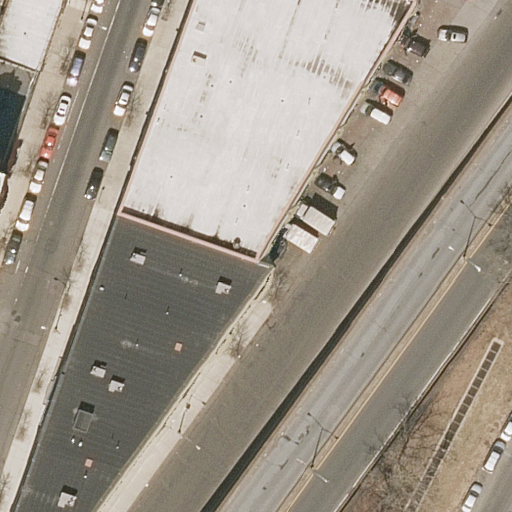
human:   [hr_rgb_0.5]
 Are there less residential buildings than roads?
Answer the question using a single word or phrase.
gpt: yes

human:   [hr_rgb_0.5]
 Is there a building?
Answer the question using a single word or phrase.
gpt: yes

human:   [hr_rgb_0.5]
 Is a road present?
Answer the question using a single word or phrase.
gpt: yes

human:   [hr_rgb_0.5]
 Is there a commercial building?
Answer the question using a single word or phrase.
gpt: no

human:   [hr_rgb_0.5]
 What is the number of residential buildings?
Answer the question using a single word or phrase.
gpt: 3

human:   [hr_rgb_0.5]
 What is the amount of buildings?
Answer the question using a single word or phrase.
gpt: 3

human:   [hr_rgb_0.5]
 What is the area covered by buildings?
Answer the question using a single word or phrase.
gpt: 1928m2

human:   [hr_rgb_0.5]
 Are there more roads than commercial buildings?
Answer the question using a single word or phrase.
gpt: yes

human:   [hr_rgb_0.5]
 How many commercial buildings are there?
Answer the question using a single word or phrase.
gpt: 0

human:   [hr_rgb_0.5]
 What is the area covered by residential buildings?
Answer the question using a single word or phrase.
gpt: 1928m2

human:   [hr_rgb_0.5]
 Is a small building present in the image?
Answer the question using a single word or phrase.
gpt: no

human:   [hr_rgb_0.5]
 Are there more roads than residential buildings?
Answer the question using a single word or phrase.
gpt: yes

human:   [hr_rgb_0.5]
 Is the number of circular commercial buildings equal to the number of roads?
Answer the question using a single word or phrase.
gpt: no

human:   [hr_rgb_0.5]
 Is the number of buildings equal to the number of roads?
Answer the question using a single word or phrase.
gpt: no

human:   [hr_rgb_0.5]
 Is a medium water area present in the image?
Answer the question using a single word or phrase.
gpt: no

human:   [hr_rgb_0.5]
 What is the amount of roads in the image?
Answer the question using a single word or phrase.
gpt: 5

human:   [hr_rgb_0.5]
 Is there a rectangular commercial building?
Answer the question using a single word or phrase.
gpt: no

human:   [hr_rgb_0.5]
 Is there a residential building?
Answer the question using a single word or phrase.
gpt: yes

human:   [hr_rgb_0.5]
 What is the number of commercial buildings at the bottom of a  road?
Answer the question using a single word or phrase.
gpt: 0

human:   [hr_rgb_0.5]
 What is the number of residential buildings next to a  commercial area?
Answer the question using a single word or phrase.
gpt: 0

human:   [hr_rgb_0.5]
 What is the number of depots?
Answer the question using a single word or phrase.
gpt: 0

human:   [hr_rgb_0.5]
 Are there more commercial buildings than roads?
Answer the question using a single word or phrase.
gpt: no

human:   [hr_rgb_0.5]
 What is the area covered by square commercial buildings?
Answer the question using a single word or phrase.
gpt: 0m2

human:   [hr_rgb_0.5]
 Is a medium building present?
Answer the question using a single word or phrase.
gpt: yes

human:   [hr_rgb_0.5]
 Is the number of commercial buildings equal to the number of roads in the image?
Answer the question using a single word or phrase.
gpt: no

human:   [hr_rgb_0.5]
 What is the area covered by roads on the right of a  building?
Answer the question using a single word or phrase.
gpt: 0m2

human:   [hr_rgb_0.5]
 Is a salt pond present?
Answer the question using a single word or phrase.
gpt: no

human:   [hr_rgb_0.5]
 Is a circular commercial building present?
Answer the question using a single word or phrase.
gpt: no

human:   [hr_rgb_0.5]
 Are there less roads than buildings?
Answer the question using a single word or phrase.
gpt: no

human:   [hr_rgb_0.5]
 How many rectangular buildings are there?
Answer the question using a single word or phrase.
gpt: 2

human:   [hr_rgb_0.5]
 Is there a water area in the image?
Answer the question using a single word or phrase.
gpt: no

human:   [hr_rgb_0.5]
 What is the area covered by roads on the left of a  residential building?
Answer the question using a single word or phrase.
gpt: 0m2

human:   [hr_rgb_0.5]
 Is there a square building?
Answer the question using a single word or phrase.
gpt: no

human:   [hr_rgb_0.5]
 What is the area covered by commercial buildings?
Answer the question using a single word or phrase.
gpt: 0m2

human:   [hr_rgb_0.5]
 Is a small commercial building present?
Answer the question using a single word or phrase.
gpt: no

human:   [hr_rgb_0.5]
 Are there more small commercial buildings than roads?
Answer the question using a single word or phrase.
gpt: no

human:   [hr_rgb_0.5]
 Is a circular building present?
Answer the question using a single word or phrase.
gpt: no

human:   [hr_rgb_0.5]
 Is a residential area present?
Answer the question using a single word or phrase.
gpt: no

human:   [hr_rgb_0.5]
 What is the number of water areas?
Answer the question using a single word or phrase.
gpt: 0

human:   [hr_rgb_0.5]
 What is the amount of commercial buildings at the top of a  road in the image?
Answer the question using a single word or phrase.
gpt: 0

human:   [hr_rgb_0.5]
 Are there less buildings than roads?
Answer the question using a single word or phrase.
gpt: yes

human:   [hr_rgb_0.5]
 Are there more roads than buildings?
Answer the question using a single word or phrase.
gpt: yes

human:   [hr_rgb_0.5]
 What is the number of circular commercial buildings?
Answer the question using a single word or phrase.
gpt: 0

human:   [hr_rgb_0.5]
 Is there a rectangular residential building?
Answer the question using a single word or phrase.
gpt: yes

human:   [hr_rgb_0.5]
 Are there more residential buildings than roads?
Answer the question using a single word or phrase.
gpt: no

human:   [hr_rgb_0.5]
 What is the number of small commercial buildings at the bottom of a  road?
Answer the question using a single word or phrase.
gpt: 0

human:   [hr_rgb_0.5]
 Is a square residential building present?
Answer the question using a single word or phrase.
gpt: no

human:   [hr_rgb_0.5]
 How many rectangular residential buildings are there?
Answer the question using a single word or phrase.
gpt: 2

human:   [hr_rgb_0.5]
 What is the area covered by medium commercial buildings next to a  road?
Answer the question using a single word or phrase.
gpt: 0m2

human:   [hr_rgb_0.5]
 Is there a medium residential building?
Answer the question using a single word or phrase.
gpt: yes

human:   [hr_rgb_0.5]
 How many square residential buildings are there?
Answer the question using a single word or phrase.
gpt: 0

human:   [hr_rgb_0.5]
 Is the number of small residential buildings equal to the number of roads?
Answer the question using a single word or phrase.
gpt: no

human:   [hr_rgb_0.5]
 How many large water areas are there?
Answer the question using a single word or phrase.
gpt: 0

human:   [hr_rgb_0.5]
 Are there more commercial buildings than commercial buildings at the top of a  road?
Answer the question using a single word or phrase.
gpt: no

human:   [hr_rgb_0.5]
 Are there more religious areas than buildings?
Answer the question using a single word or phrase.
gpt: no

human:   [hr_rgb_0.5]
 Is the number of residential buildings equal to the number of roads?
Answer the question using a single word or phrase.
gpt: no

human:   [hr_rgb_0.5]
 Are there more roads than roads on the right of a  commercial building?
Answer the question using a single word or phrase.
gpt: yes

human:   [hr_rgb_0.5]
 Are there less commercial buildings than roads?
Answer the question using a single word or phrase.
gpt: yes

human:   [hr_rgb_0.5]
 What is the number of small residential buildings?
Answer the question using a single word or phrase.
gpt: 0

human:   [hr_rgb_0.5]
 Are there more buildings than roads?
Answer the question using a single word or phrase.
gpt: no

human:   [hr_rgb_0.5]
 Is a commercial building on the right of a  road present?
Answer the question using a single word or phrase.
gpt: no

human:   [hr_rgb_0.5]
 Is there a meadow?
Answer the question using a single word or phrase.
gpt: no

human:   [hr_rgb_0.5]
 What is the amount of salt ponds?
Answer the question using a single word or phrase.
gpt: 0

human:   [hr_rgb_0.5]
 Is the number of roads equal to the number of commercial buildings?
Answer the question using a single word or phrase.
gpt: no